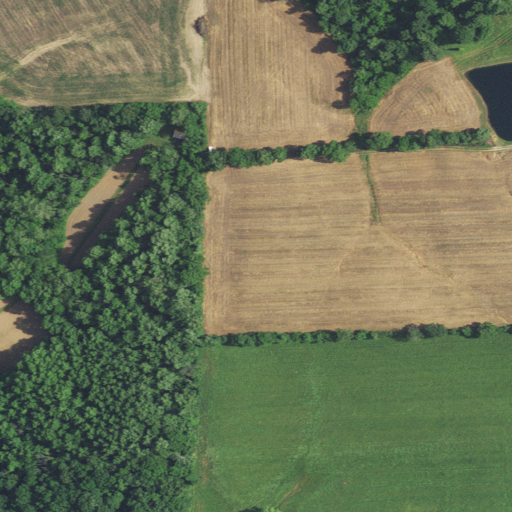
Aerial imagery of ridge(s) in Indiana named Fairview Ridge containing deciduous forest, cultivated crops, pasture, and open development